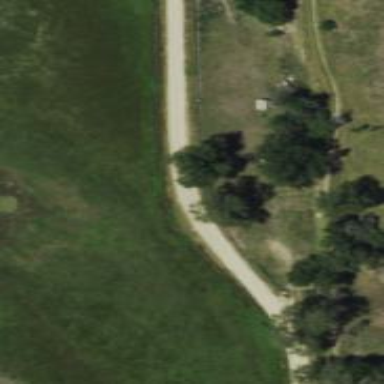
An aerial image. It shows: Unclassified road with grade 2 track type.